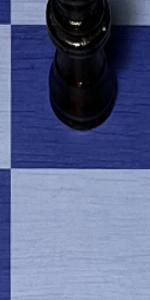
Label: Empty